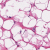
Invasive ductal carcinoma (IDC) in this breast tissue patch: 0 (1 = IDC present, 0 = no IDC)